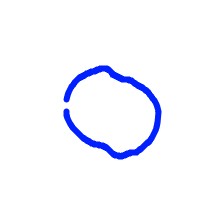
Shape: circle